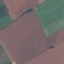
Land use / land cover class: AnnualCrop